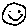
Label: smiley face